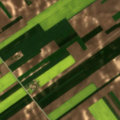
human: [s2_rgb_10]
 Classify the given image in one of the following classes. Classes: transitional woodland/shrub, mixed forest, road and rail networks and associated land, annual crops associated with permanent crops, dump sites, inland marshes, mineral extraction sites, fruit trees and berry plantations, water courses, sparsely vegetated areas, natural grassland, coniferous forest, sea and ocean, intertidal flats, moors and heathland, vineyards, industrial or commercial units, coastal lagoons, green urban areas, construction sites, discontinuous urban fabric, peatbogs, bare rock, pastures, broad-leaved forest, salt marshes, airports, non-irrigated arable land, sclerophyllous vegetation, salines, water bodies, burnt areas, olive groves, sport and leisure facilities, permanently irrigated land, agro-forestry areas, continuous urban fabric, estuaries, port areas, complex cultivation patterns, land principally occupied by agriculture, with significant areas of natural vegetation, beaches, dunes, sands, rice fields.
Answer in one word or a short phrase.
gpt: non-irrigated arable land